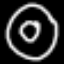
Label: donut